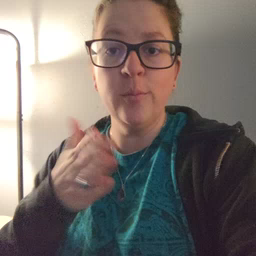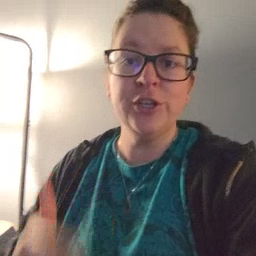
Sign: book